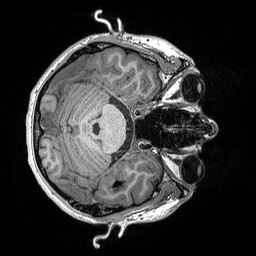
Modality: T1w
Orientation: axial
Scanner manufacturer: siemens
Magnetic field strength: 3 T
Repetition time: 2.3 s
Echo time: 0.00298 s